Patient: sex M, age 46
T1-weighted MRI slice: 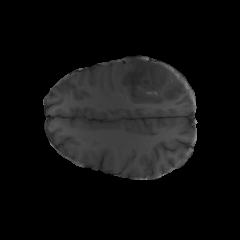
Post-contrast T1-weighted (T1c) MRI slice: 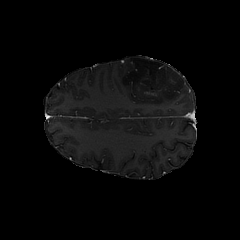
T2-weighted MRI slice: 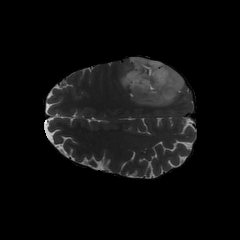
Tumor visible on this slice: yes
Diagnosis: Astrocytoma, IDH-mutant
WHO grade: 3